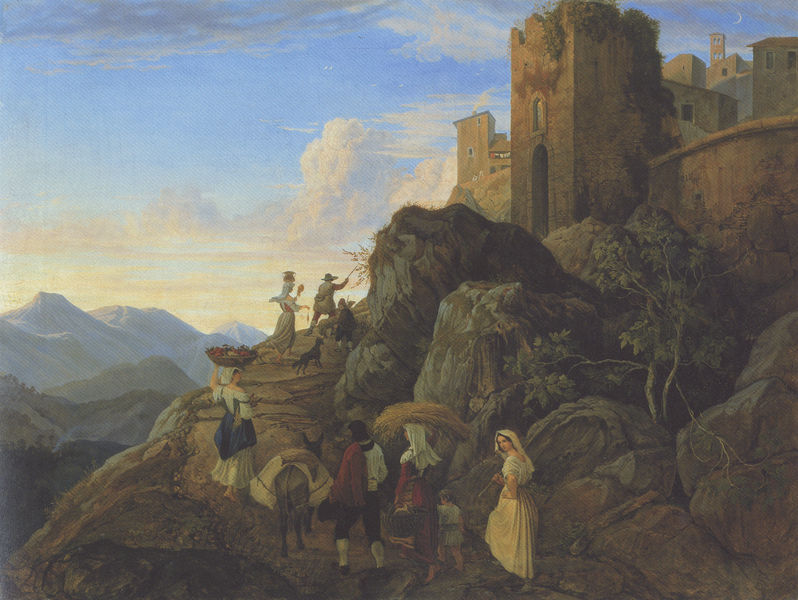
Titel: Civitella (Der Abend)
Künstler: Adrian Ludwig Richter
Standort: Dresden
Institution: Staatliche Kunstsammlungen
Schlagwörter: baum, berg, blau, blätter, dunkel, felsen, gemälde, gestein, gruppe, himmel, kopf, laub, mann, schatten, umhang, weiß, wolken, bäume, frauen, grün, landschaft, menschen, mädchen, ocker, stadt, äste, abend, braun, fenster, frau, hell, kleid, kleider, licht, männer, schwarz, strasse, stroh, tür, gürtel, haus, hund, hunde, obst, rot, schleier, schloss, tier, tiere, tuch, weg, wolke, beige, fest, gesellschaft, leute, rock, jacke, richter, wand, arm, haupt, kleidung, mensch, schale, stein, steine, tragen, öl, baumstamm, dämmerung, ferne, horizont, häuser, hügel, natur, stamm, strauch, weite, wind, zweige, busch, büsche, gebüsch, kirche, pfad, sonne, sträucher, mantel, realismus, stoff, tücher, decke, eltern, familie, händler, kind, klassizismus, mutter, vater, pflanzen, ohren, rosa, tal, anhöhe, bauern, esel, genre, pferd, sack, turm, früchte, gemüse, krug, himmelblau, klar, magd, italien, naturalismus, abhang, blusen, ernte, garben, gepäck, getreide, heu, körbe, last, reisig, schürzen, transport, anstieg, berge, fels, gebirge, gipfel, zug, dorf, mauer, farbe, massiv, steil, steinmauer, idylle, füsse, rand, figuren, rundbogen, häuse, friedrich, romantik, treppe, wehen, essen, kopftuch, korb, lciht, aufgang, stufen, bauer, tor, zinnen, strümpfe, bergdorf, eingang, mond, ruine, nahrung, antike, burg, kloster, türme, spaziergang, wandern, alpen, fracht, festung, abgrund, halbmond, mondsichel, sichel, peitsche, volk, maultier, tracht, gemäuer, stadttor, biedermeier, efeu, dienste, mauern, wanderer, gerste, stadtmauer, antikisierend, präraffaeliten, prozession, umzug, fernsicht, kniebundhose, tempel, lasttier, packesel, gebirgslandschaft, bergrücken, ähren, städtchen, träger, gaul, klettern, gewölk, wanderung, steig, aufstieg, zerklüftet, bergmassiv, hun, mägde, heimkehr, heimweg, lasten, burgruine, friede, steige, himmer, vlau, lastesel, bergweg, korbträgerin, einzug, carolsfeld, absturz, roter umhang, pilgerer, ber, burgberg, karavane, matel, bergpfad, trägerin, lcht, gebirgspfad, berghoch, gebirgsort, lastenesel, mauerm, nipotismus, pen, schwind, moritz von, wanderm, esl, wndern